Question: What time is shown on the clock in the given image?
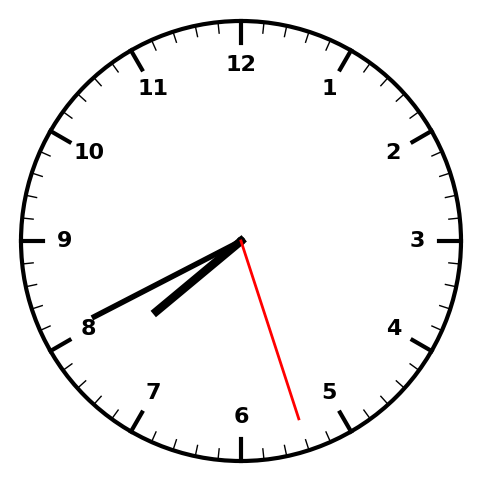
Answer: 07:40:27